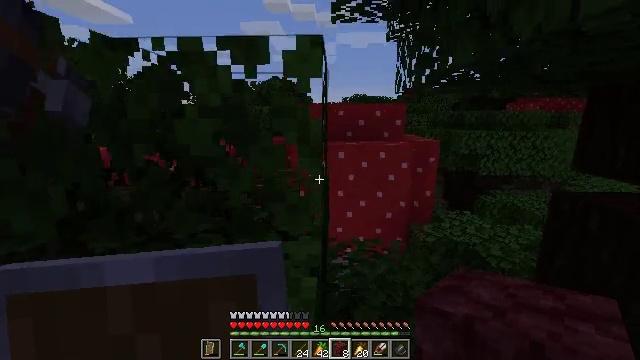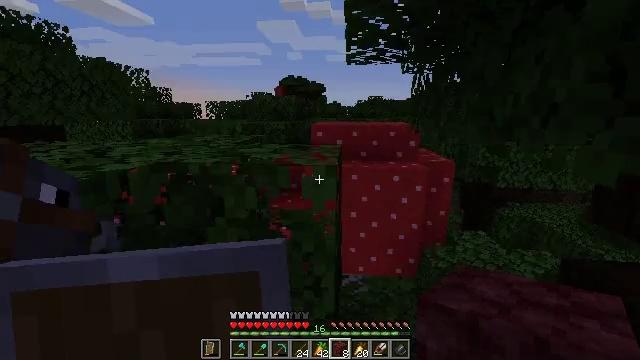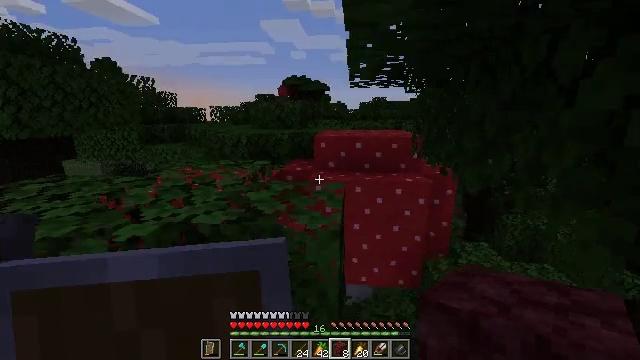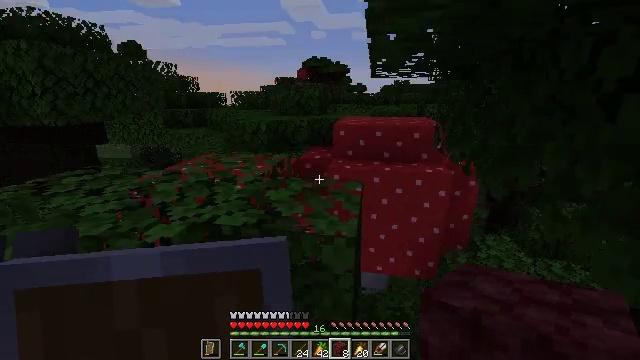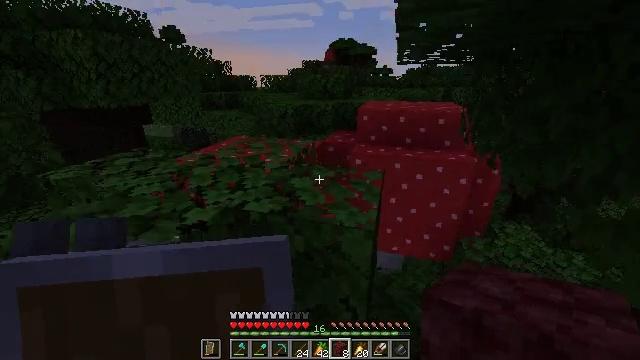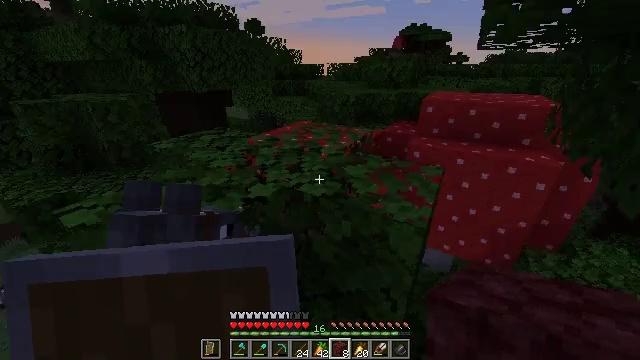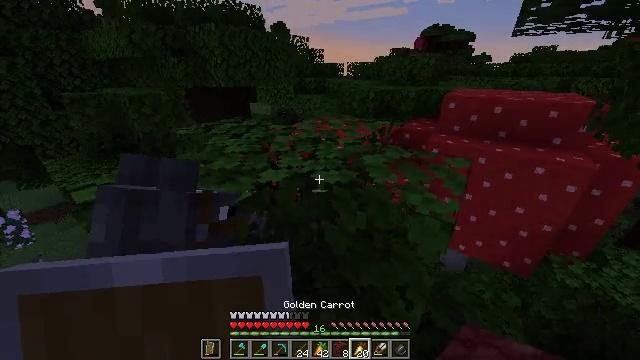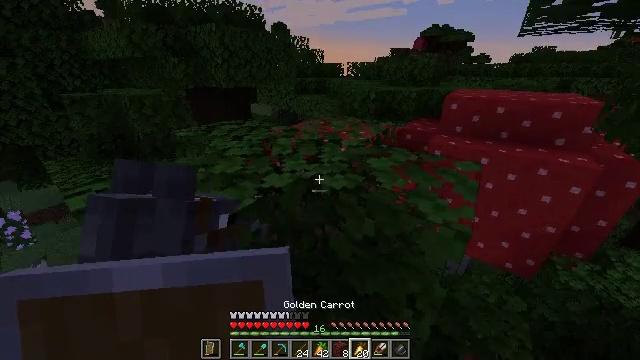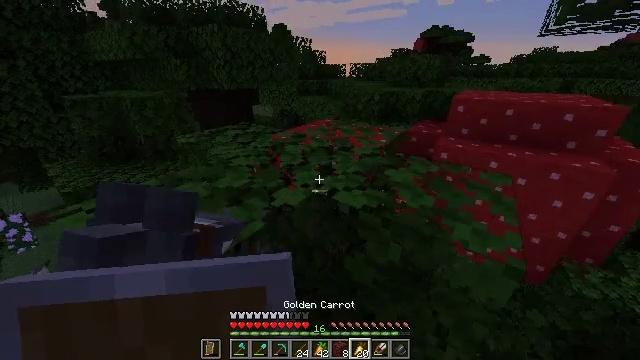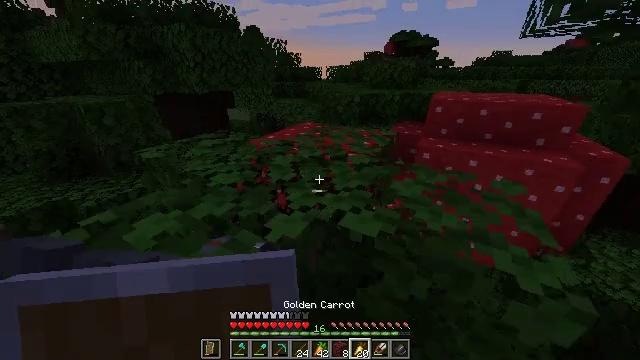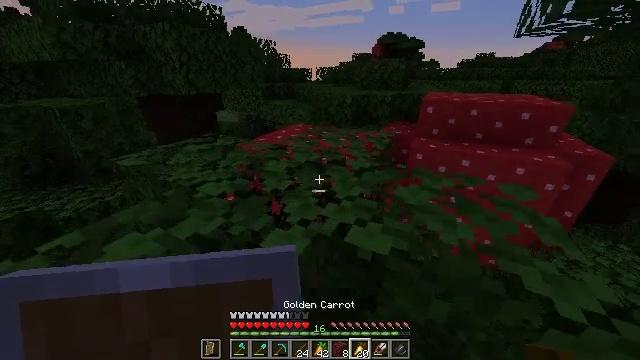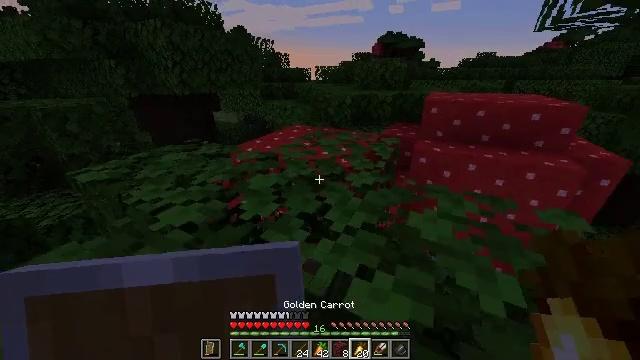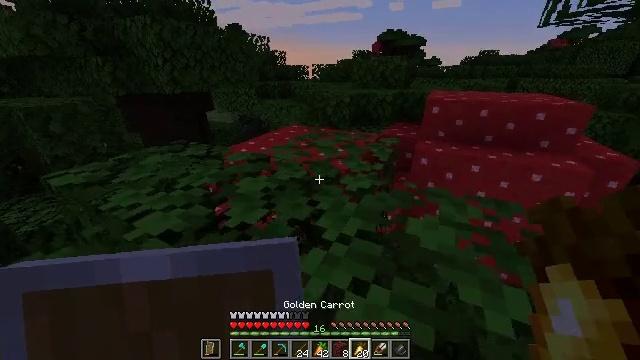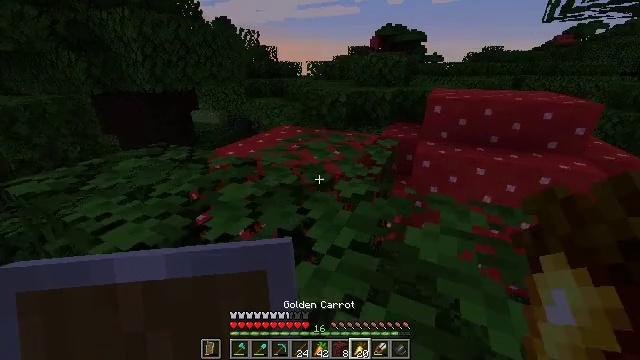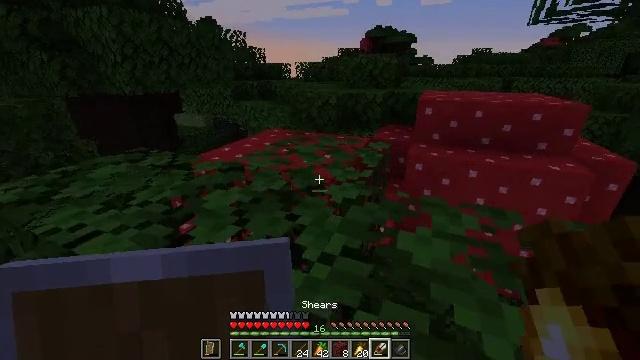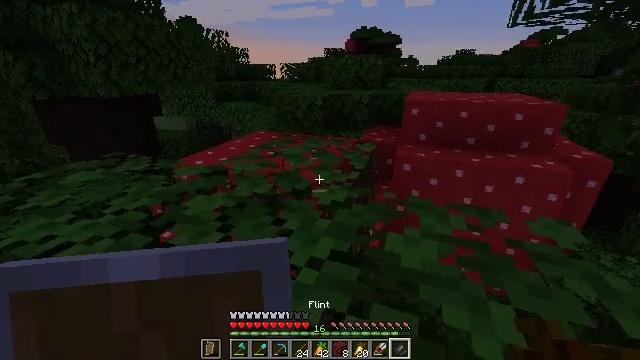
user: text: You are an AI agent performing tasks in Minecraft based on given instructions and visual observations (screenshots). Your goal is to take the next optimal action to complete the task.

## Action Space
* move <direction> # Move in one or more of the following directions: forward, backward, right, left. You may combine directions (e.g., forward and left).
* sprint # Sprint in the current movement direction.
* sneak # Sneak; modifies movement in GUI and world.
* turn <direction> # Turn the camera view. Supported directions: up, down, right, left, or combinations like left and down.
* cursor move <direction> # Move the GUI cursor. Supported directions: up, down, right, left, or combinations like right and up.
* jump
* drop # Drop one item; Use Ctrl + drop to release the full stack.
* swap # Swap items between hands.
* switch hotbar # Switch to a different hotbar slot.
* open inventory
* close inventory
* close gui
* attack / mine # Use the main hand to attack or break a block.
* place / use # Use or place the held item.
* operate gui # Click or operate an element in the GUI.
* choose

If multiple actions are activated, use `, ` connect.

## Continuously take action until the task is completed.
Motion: motion action
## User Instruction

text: Collect dark oak leaves by breaking them.
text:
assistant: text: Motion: move forward, sprint, turn left, jump
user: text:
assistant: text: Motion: move forward, sprint, jump
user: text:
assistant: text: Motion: move forward, sprint, turn left and down, jump
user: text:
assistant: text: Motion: move forward, sprint, turn left and down
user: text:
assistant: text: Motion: move forward, sprint, turn left and down
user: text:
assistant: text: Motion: move forward and move left, sprint, turn left
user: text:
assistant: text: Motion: move forward and move left, sprint
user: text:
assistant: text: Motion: move forward and move left, sprint
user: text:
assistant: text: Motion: move forward and move left, sprint, turn right
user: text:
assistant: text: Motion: move forward, turn right
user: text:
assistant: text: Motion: move forward
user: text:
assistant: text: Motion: no_op
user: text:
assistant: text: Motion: turn right and up
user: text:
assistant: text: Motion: turn right and up
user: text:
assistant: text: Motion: turn right
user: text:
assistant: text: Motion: no_op
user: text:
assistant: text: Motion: no_op
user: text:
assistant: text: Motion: no_op
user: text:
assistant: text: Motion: move forward
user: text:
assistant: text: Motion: move forward, jump
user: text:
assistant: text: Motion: move forward and move left, turn right and up, jump
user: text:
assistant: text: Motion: move forward and move left, turn right and up
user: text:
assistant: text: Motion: move forward and move left, turn right
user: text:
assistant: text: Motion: move forward and move left, turn right
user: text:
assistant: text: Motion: move forward, turn right
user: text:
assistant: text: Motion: move forward, turn right and up
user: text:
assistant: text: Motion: turn right and up
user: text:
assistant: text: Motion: turn right and up
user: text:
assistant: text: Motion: turn right and up, attack / mine
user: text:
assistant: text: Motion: turn right, attack / mine